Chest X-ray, PA view. Patient: 50 years old, sex M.
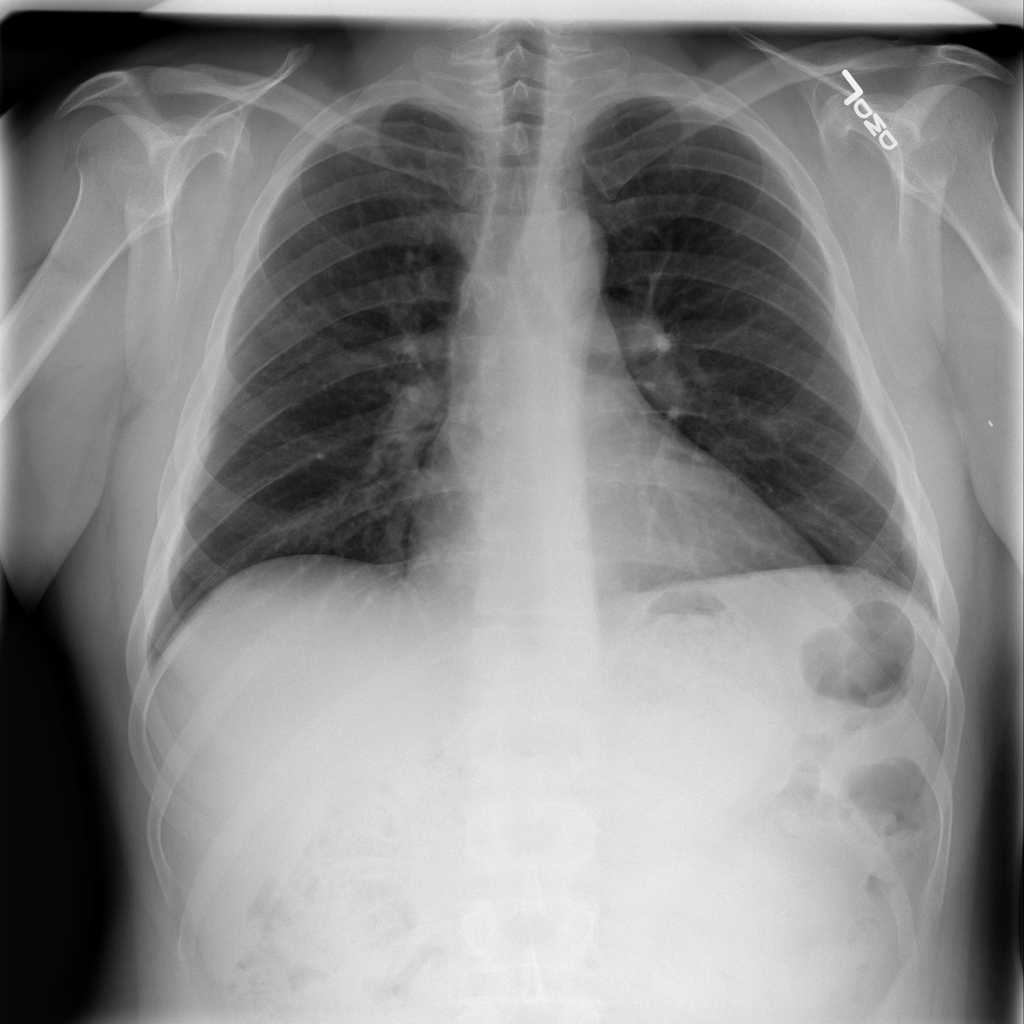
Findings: No Finding